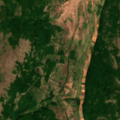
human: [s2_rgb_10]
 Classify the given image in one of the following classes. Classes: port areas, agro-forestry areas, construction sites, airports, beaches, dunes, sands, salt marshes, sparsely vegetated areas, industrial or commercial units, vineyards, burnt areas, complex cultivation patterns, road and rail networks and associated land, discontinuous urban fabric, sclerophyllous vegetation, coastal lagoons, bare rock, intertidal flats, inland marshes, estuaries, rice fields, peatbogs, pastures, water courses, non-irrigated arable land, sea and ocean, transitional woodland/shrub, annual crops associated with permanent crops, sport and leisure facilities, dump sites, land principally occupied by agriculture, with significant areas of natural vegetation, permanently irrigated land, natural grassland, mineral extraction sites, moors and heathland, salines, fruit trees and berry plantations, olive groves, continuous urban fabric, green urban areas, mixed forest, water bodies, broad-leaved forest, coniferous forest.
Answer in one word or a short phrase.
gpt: non-irrigated arable land, complex cultivation patterns, land principally occupied by agriculture, with significant areas of natural vegetation, broad-leaved forest, natural grassland